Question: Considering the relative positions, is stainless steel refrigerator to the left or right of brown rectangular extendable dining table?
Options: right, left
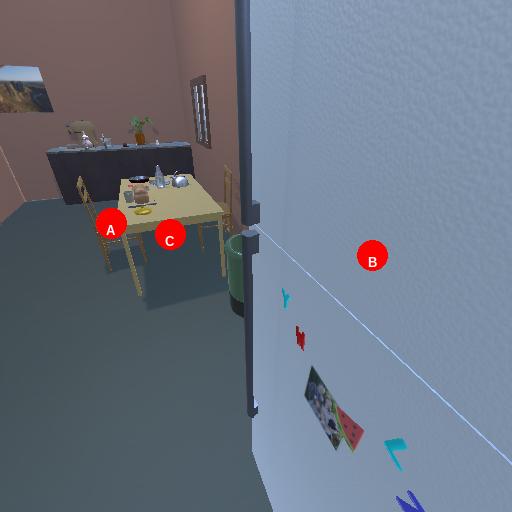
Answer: right